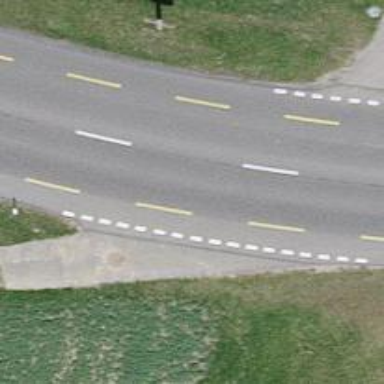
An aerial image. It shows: Secondary road with dedicated lane for cyclists.